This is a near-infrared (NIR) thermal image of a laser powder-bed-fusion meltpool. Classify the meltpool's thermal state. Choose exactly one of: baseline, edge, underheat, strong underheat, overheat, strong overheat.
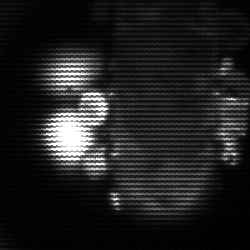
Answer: strong underheat